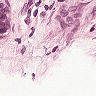
Metastatic tissue present: yes